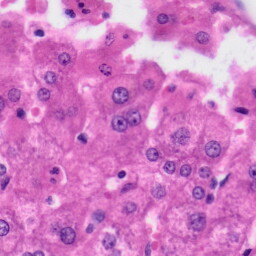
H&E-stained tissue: Liver